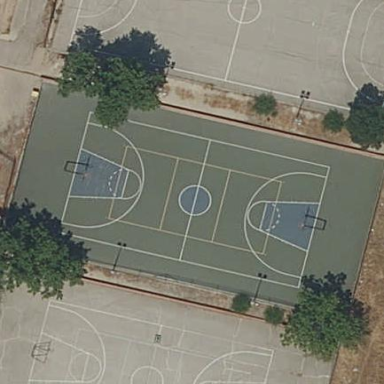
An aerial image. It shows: Basketball court located in leisure land pitch.